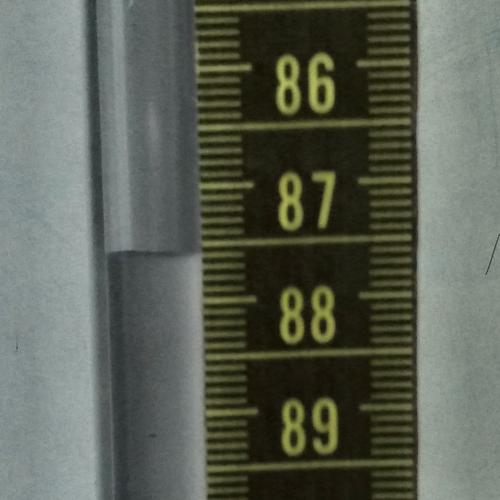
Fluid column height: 87.6 cm